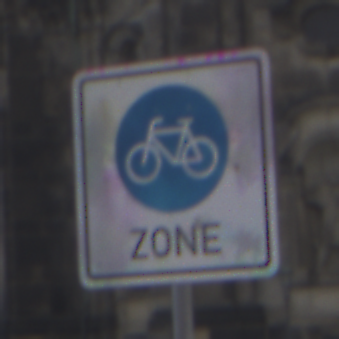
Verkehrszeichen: BeginnFahrradzone
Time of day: MorningAfternoon
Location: Outdoor (Urban)
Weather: PartlyCloudy
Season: NotSpecified
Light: Natural